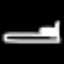
Label: bed